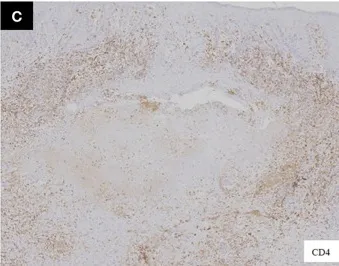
Histopathological features of the biopsy. (C-F) Immunohistochemical staining showed a significant proportion of the infiltrating cells located at the granuloma center exhibited CD68 positivity, indicative of macrophages. Surrounding these macrophages were T lymphocytes, notably positive for both CD4 and CD8. [original magnification x40 in A, x200 in B, and x40 for all images in (C-F).
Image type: pathology (immunostaining)